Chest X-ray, PA view. Patient: 44 years old, sex M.
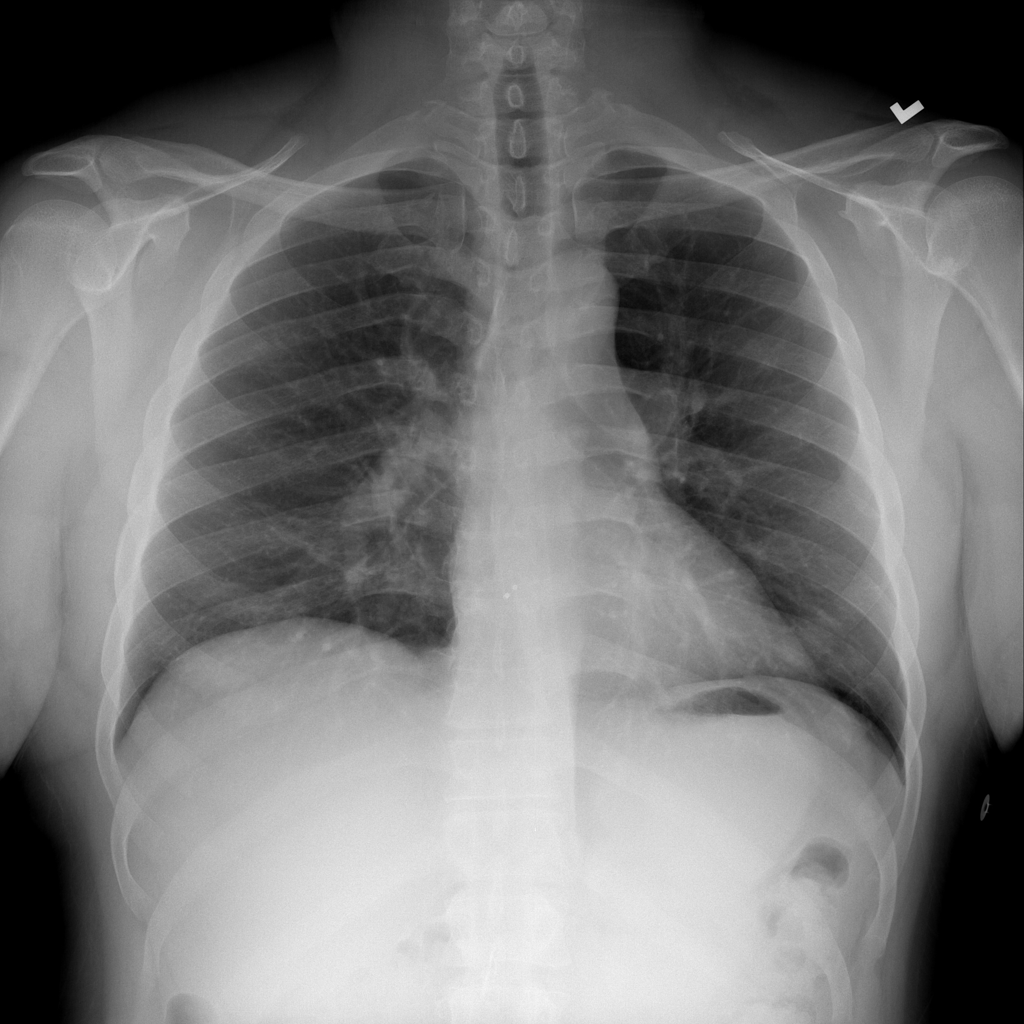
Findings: No Finding